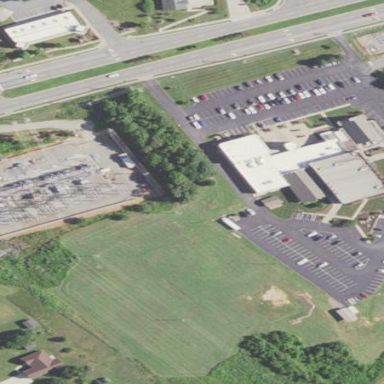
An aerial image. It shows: Distribution power substation secured by fence.